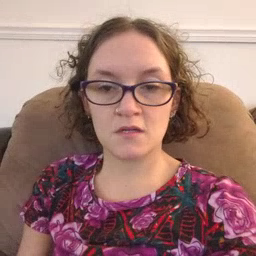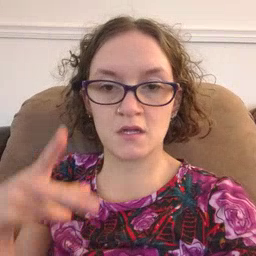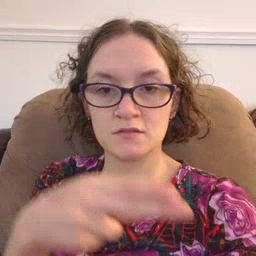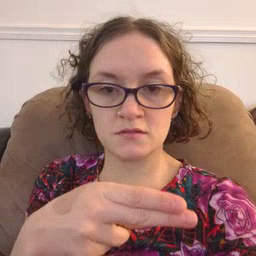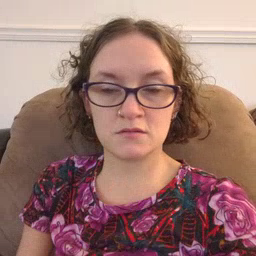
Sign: cut